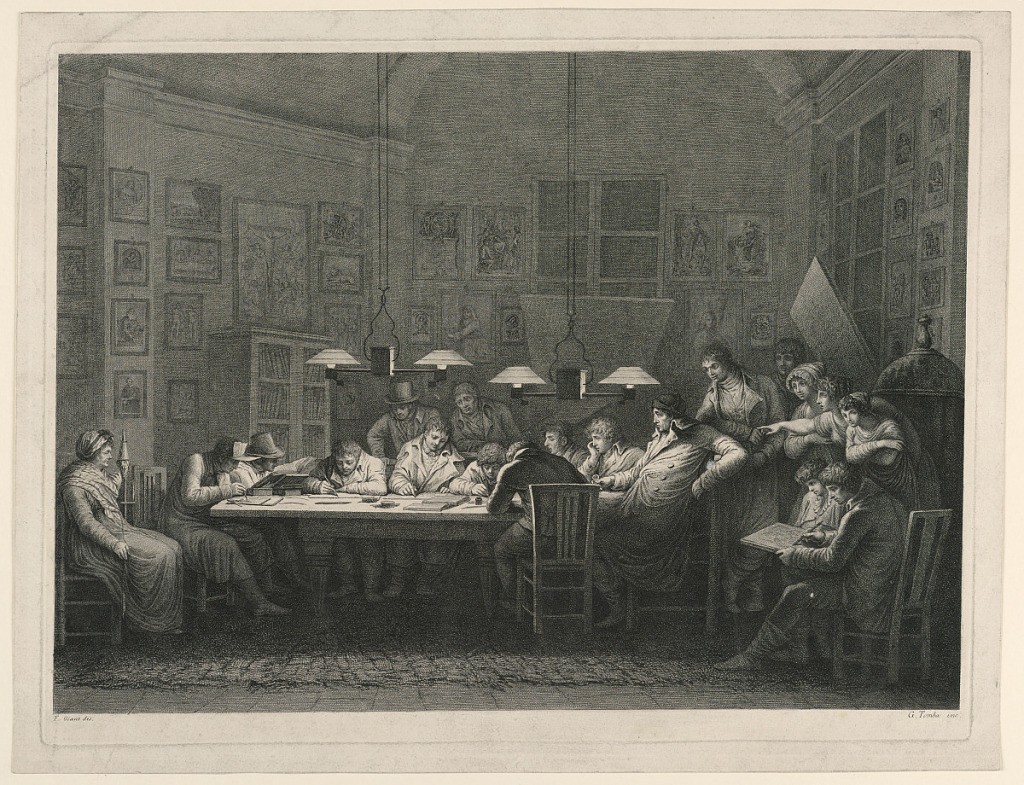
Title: The Drawing Academy of Francesco Rosaspina
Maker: Giulio Tomba, Italian, 1780 - 1841
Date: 1811
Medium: Etching with engraving on paper
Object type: Print
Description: Most of the artists are seated at a long table stnading under the lighted lamps. Others stand behind it. a single one sits i nthe corner of the right foreground. A group of women and a child are at right; a woman, evidently the wife of Rosaspina, sits spinning, at left.